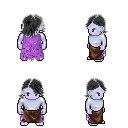
a pixel art fantasy rpg character, male body template, dark elf, purple skin, maroon tattered cape, robe skirt, gray swoop hairstyle, four views (front, back, left, right), 2x2 character sprite sheet, small pixel art, hard edges, no anti-aliasing